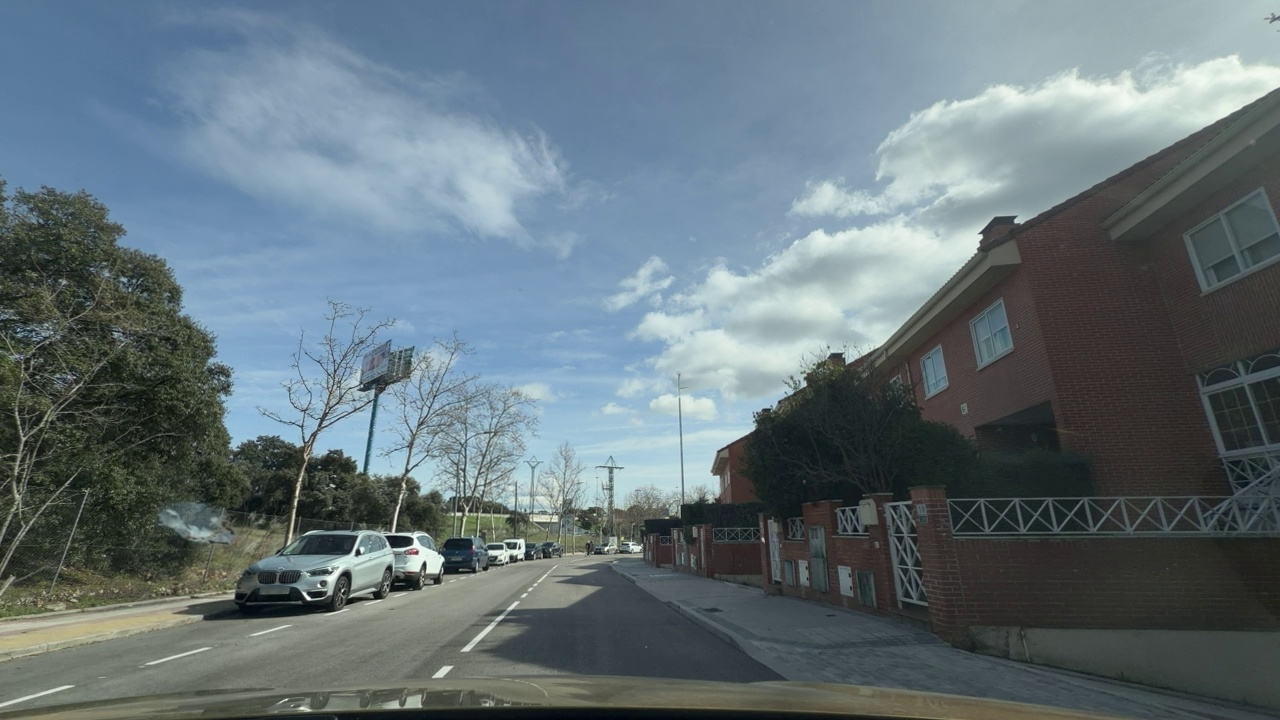
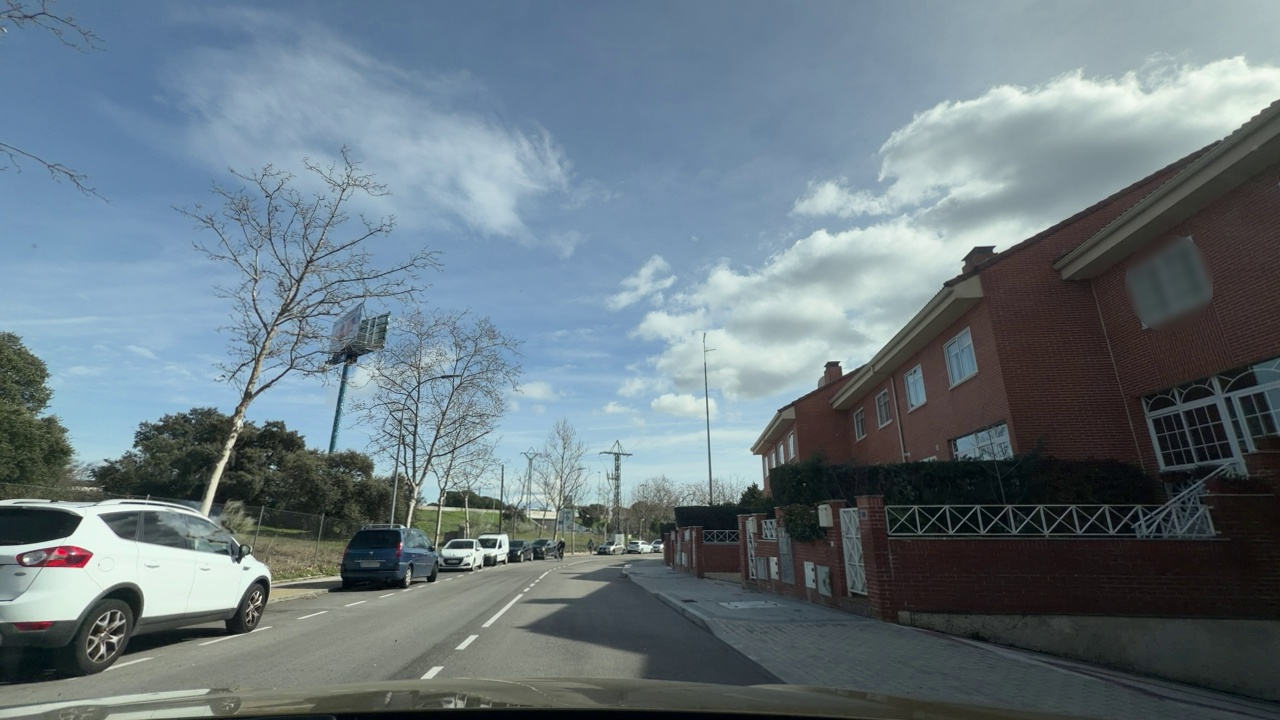
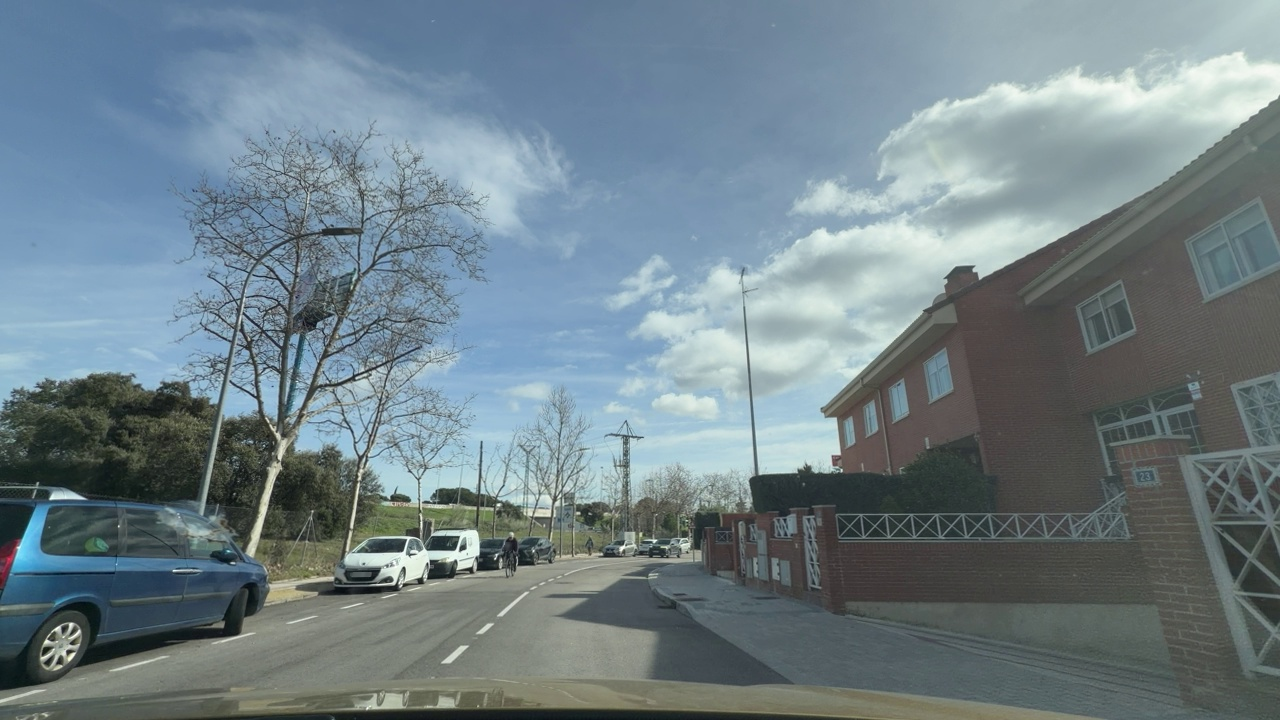
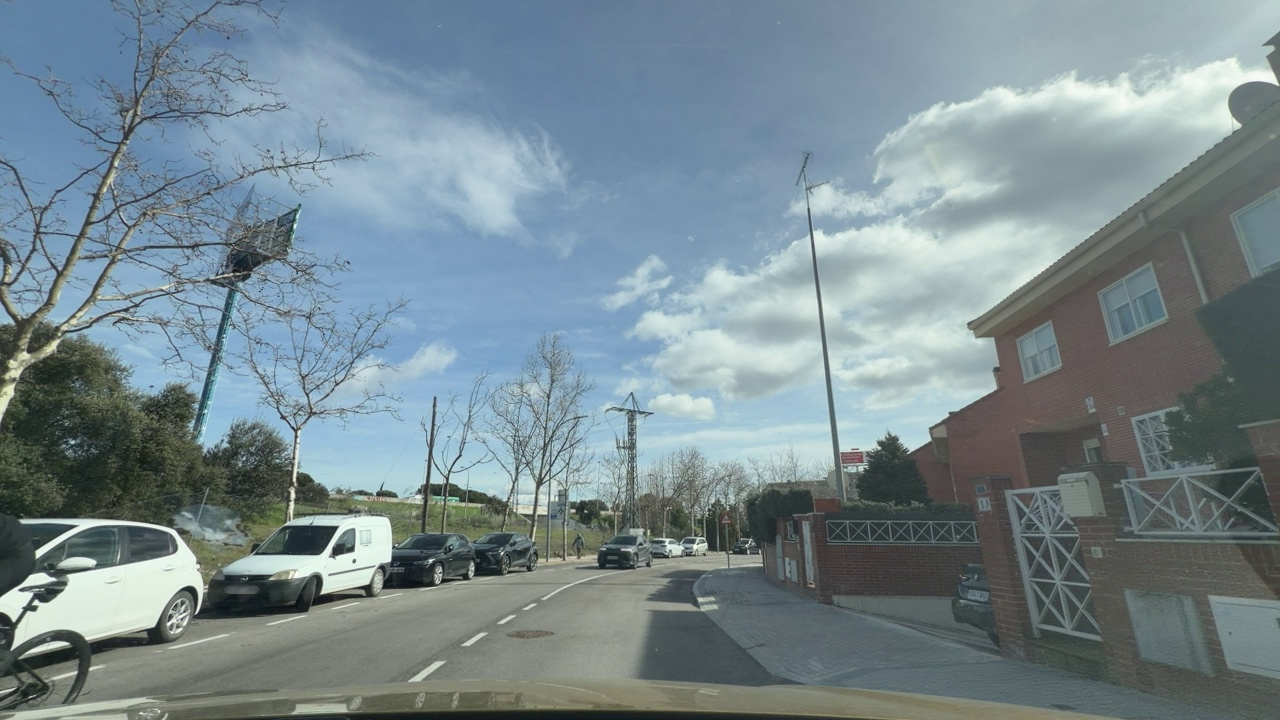
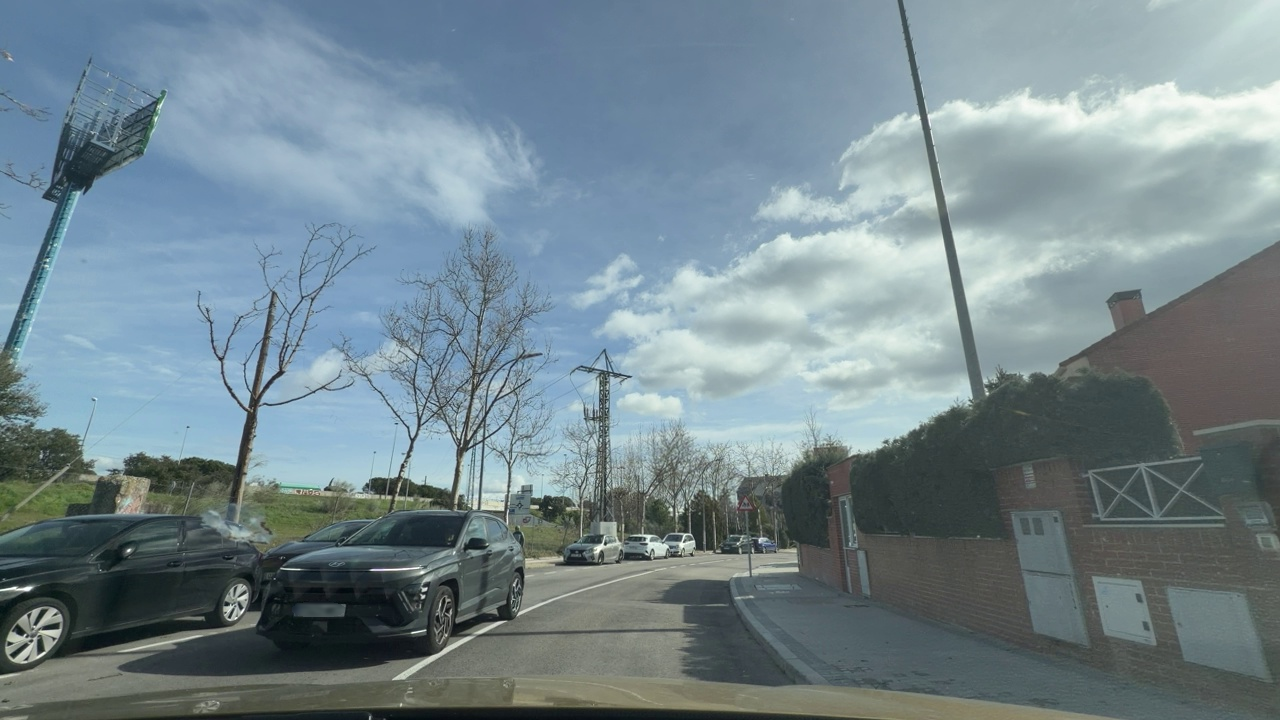
Situation: Pedestrian
Question: Is the ego vehicle traveling on a narrow street with sidewalks or bike lanes directly adjacent to the roadway?
Answer: Yes
Reasoning: The ego vehicle is travelling along a road with a narrow lane and sidewalks directly adjacent to the roadway.

Situation: Pedestrian
Question: Are pedestrians or cyclists moving alongside the ego vehicle on the right side?
Answer: No
Reasoning: There are no pedestrians observed on the right side of the ego vehicle.

Situation: Pedestrian
Question: Could a pedestrian's current path intersect with the trajectory of the ego vehicle?
Answer: No
Reasoning: The cyclists seen in the images are riding parallel to the ego vehicle.

Situation: Pedestrian
Question: Are pedestrians or cyclists moving alongside the ego vehicle on the left side?
Answer: Yes
Reasoning: There is a cyclist riding on the left side of the ego vehicle.